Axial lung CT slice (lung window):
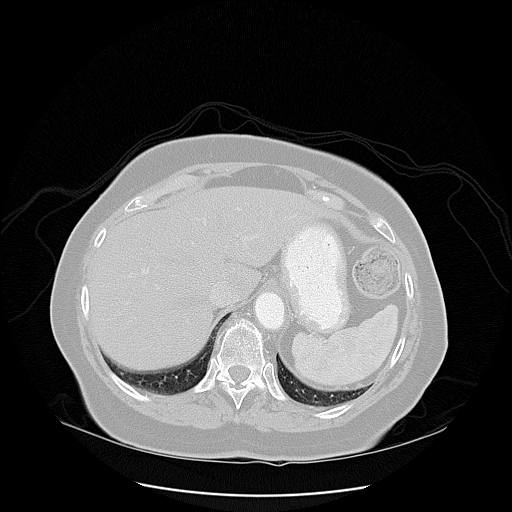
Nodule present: no